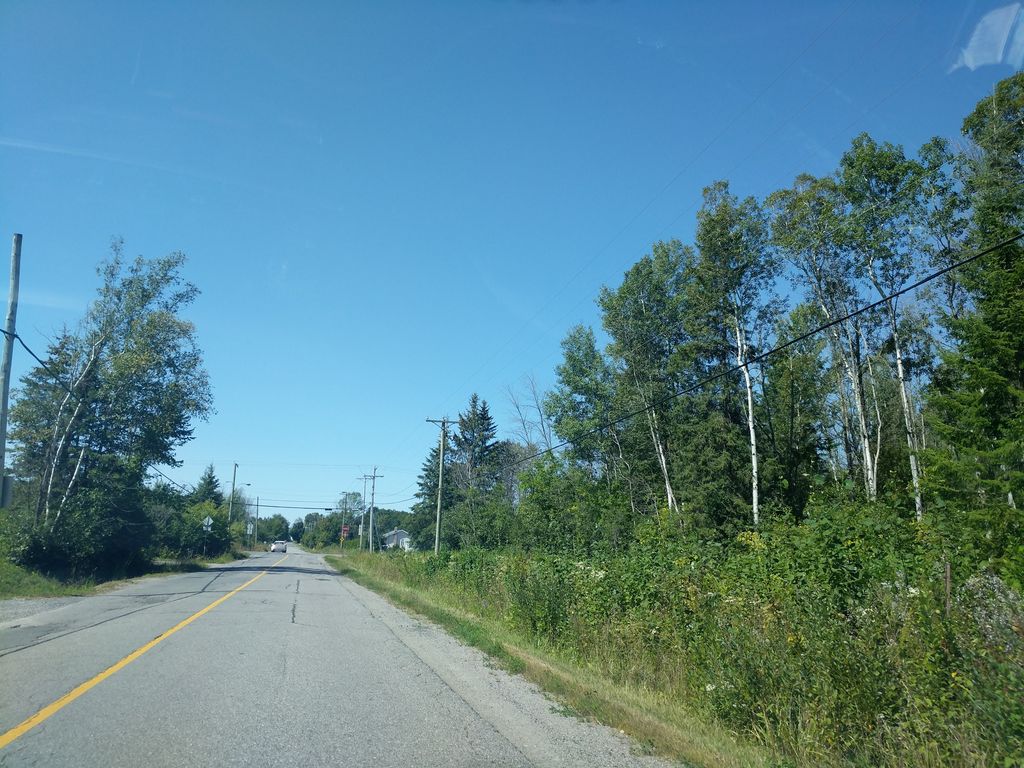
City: ottawa-gatineau